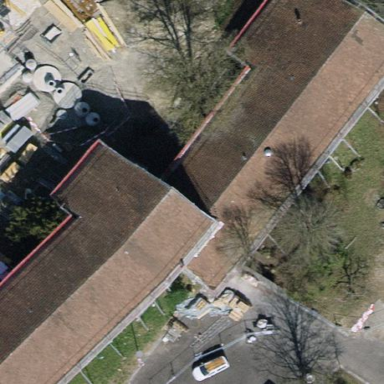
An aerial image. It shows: School building with pitched roof.